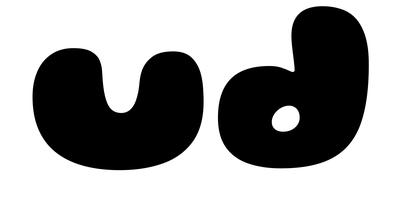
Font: Gluten_Black